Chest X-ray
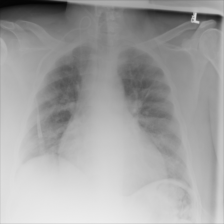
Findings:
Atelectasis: negative
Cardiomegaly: negative
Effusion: negative
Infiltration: negative
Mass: negative
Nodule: negative
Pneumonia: negative
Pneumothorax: negative
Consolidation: negative
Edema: negative
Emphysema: negative
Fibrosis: negative
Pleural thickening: negative
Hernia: negative